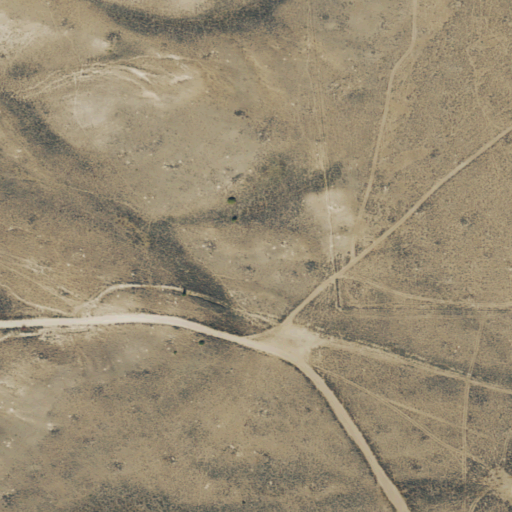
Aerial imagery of gap in Colorado named Antelope Pass containing only shrub